Interaction volume radius: 5 \u00c5
Interaction volume height: 10 \u00c5
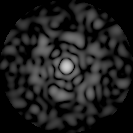
Disorder parameter: 0.765